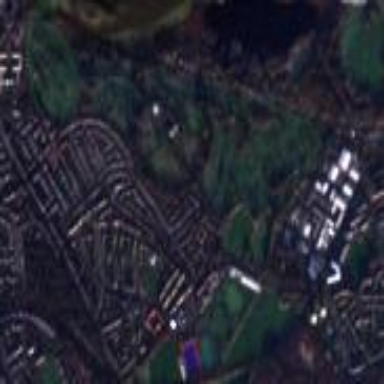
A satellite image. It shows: Suburb.